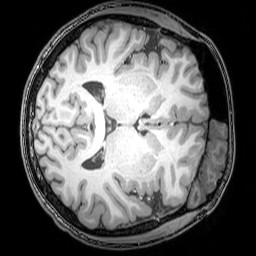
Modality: T1w
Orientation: axial
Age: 21
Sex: male
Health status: healthy
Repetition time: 0.081 s
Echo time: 0.037 s